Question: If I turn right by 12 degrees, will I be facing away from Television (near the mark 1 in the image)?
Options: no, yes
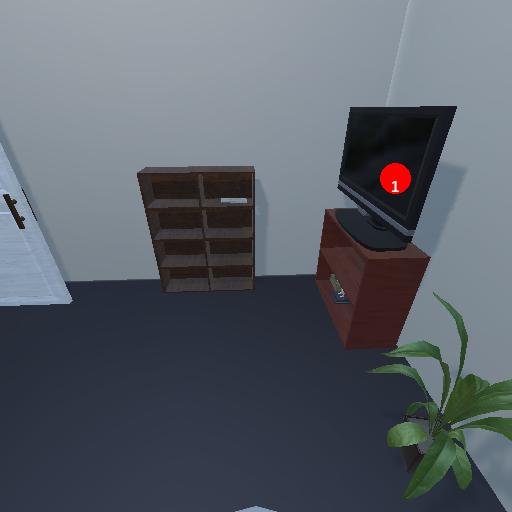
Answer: no